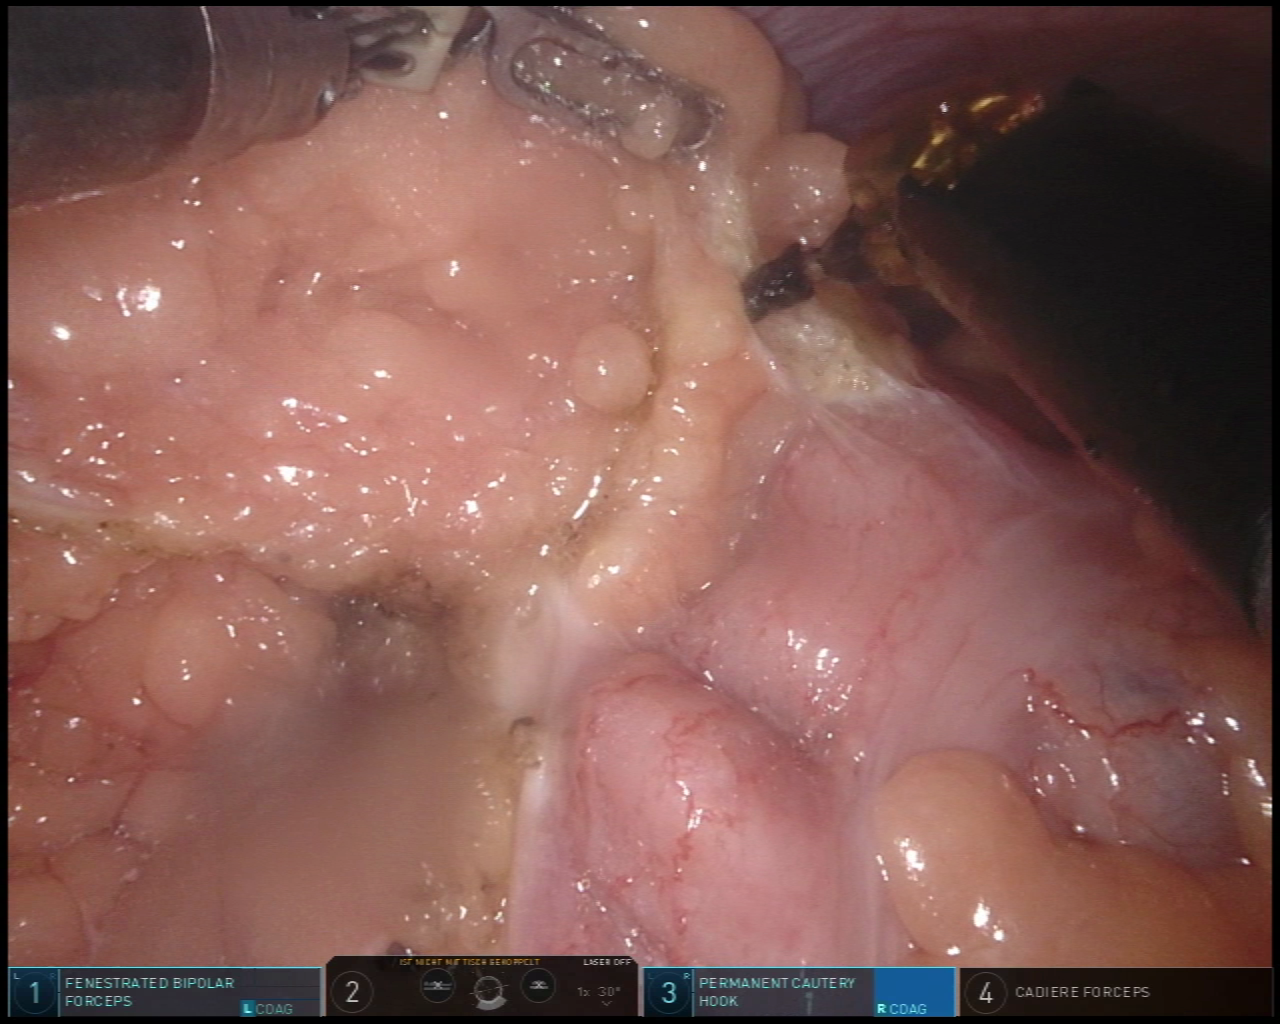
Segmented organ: colon
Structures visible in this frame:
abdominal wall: yes
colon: yes
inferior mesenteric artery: no
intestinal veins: no
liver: no
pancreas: no
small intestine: no
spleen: no
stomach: no
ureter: no
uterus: no
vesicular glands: no